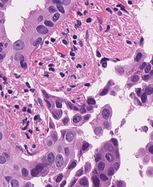
Tumor epithelial tissue: yes
Tumor-associated stroma tissue: yes
Normal tissue: no